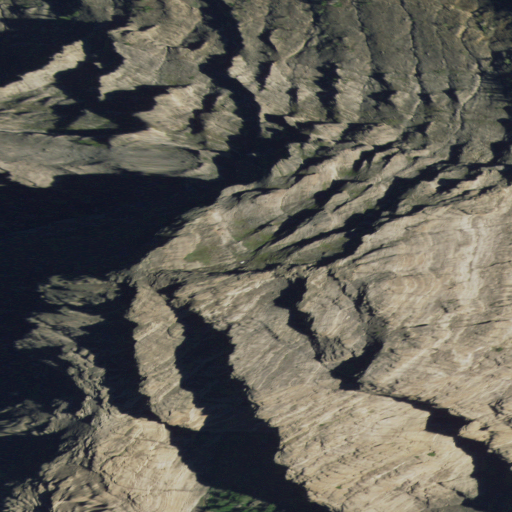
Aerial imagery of mountain in Wyoming named Coffman Butte containing barren land, evergreen forest, grassland, and shrub